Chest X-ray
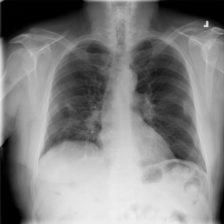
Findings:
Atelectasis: negative
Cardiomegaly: negative
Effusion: negative
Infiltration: negative
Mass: negative
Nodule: negative
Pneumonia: negative
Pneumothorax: negative
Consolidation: negative
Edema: negative
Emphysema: negative
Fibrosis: negative
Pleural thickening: negative
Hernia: negative